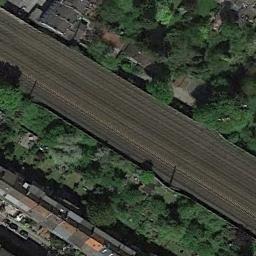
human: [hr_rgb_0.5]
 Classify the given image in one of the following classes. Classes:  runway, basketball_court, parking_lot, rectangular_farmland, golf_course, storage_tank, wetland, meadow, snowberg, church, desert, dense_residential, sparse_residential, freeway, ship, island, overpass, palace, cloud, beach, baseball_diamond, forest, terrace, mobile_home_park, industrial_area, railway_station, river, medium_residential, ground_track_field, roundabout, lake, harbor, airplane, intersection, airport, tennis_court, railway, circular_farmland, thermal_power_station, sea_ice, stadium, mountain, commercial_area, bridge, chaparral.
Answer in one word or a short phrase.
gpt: railway